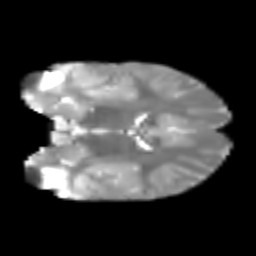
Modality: T2w
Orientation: coronal
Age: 6
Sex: male
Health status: healthy